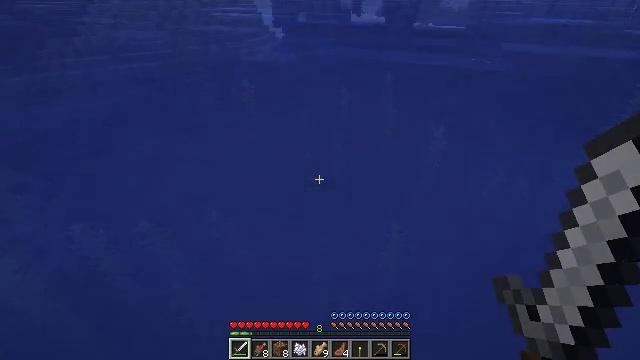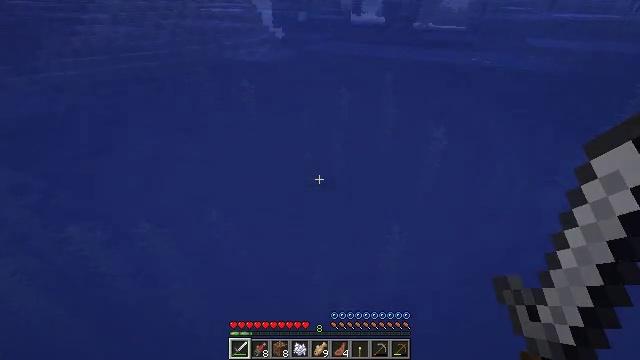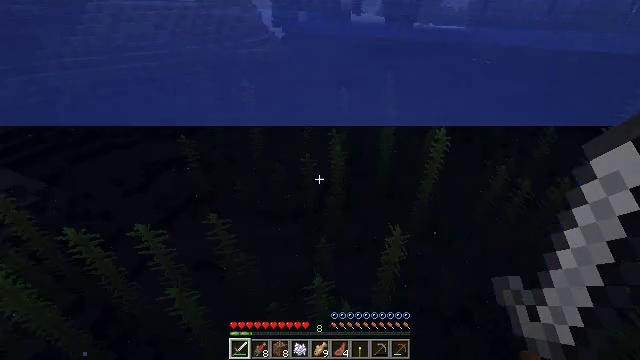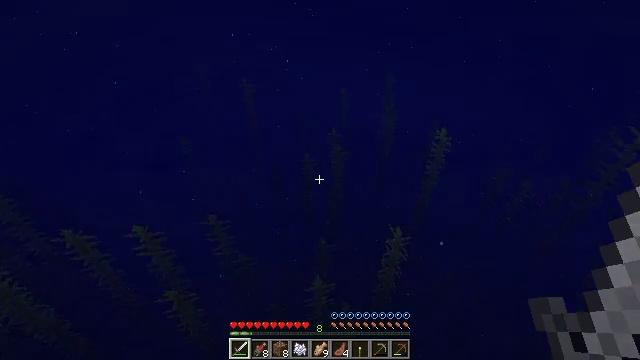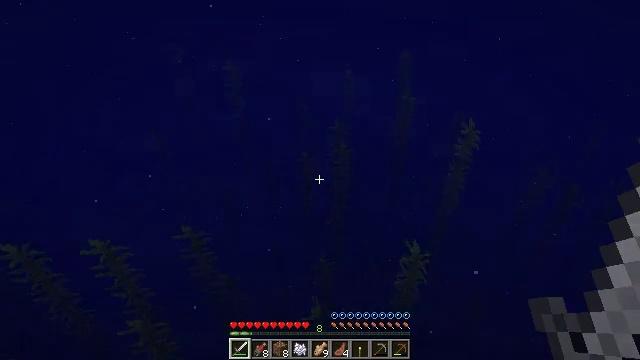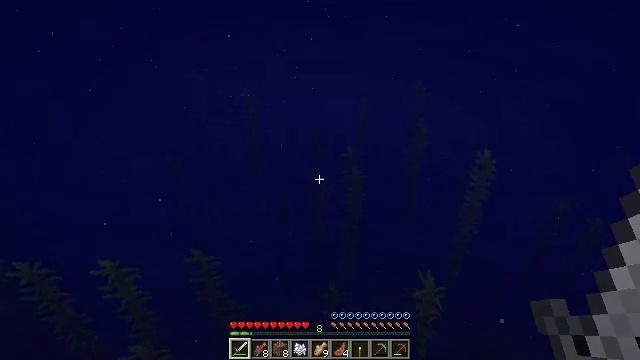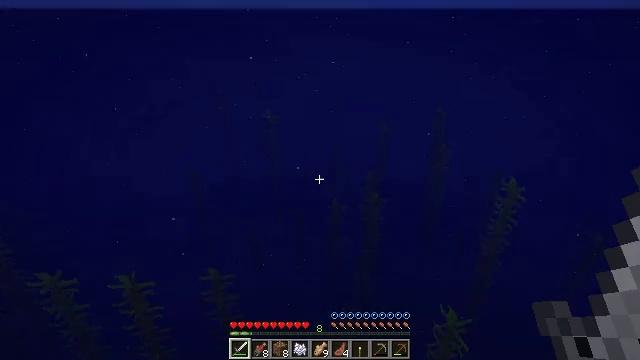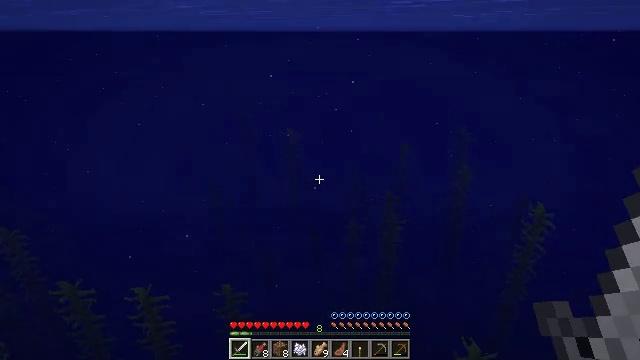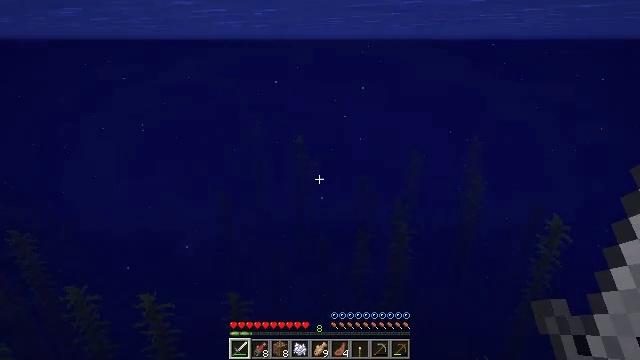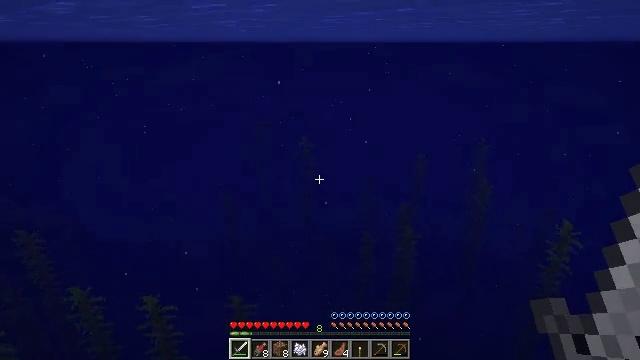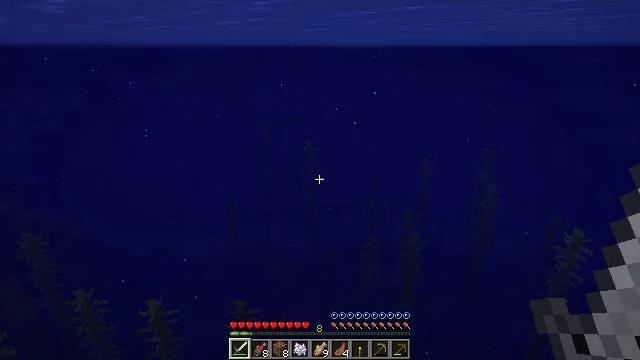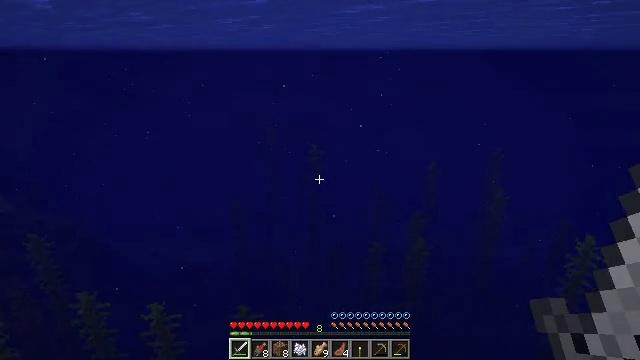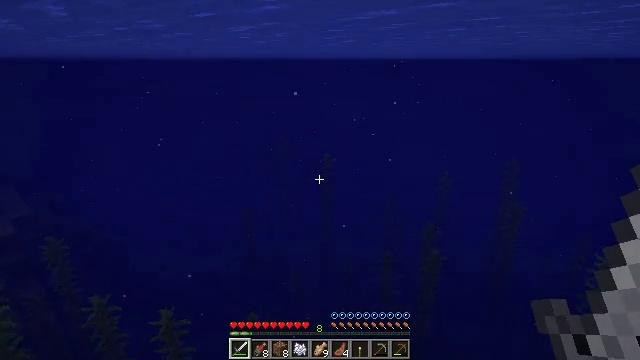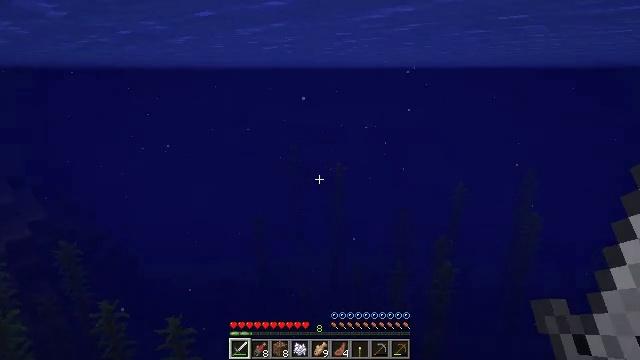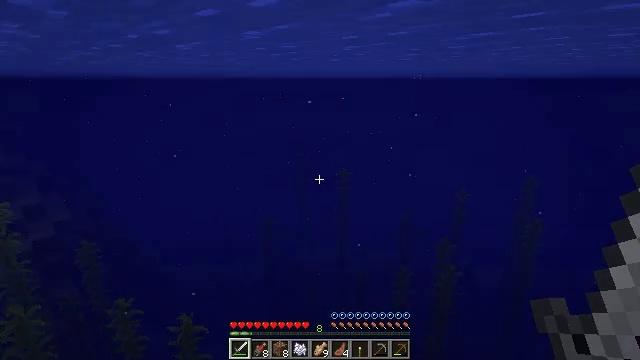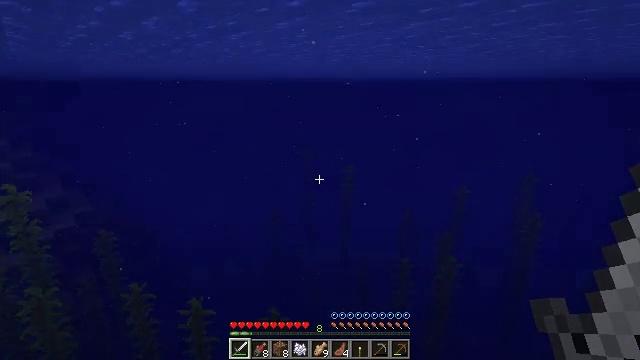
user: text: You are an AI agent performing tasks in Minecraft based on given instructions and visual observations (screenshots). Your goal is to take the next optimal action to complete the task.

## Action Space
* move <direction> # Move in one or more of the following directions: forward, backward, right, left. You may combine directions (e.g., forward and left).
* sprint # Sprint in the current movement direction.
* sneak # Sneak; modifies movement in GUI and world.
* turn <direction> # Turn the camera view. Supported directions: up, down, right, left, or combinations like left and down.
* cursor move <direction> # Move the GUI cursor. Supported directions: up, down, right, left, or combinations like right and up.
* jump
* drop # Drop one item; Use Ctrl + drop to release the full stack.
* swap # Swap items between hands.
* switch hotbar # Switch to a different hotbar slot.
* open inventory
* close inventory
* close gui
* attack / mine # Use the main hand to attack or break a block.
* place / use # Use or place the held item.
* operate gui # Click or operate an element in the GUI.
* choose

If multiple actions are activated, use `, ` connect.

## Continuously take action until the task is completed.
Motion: motion action
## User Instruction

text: Hunt fish.
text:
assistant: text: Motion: move forward
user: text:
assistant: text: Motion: move forward
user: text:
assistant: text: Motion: move forward
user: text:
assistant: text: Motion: move forward
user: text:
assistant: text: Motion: move forward, turn left and up
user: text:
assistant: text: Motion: move forward, turn left and up
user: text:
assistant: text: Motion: move forward, turn left and up
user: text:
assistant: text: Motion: move forward, turn left and up
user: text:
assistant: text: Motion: move forward, turn left
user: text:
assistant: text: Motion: move forward
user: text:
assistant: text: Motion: move forward, turn left
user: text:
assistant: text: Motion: move forward, turn left and up
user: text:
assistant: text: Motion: move forward, sprint, turn left and up
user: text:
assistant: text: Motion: move forward, sprint, turn left
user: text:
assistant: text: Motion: move forward, sprint, turn left
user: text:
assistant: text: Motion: move forward, sprint
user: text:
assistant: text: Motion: move forward, sprint
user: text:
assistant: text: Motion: move forward, sprint
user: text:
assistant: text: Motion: move forward
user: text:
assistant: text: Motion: move forward
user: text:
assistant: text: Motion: move forward
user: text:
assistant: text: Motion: move forward, turn left and up
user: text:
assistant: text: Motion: move forward, turn left and up
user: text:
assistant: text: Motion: move forward, turn left and up
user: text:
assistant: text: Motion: move forward, turn left and down
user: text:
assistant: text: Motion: move forward
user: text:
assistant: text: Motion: move forward
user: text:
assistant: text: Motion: move forward
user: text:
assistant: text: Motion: move forward
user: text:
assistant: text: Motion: move forward